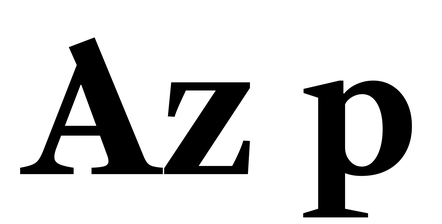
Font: LibreCaslonText_Bold